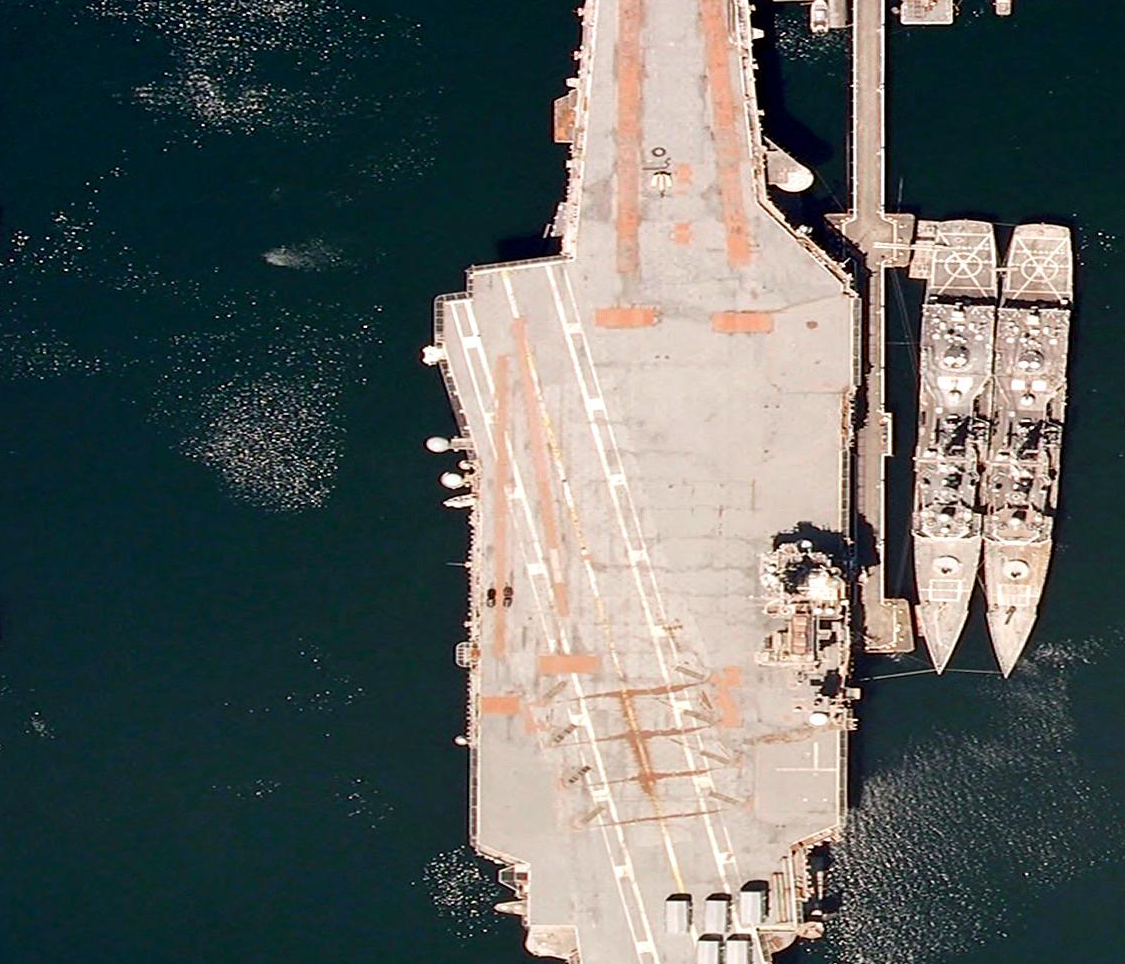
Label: aircraft_carrier